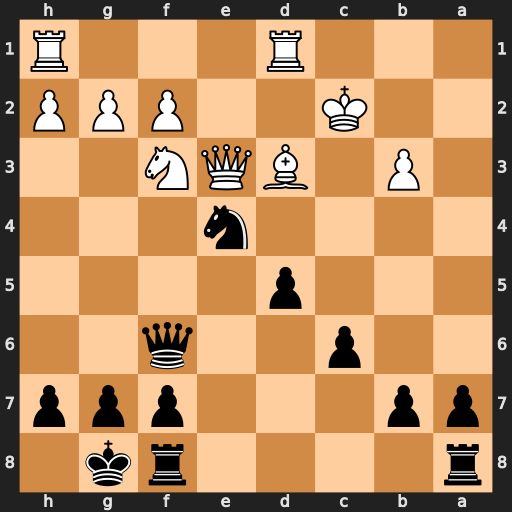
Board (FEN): r4rk1/pp3ppp/2p2q2/3p4/4n3/1P1BQN2/2K2PPP/3R3R
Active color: b
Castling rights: -
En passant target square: -
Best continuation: Qc3+ Kb1 Qxb3+